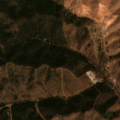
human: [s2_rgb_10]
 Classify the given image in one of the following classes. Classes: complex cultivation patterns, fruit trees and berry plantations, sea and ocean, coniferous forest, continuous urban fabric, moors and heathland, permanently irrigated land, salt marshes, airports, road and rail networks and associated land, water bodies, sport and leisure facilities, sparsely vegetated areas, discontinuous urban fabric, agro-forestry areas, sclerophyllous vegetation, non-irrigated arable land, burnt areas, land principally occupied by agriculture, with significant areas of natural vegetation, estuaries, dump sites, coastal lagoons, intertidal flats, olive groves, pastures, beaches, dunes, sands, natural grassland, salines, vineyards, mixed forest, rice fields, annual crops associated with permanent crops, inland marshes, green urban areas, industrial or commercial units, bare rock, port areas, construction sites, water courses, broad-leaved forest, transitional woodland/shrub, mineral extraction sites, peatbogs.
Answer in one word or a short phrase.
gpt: complex cultivation patterns, land principally occupied by agriculture, with significant areas of natural vegetation, broad-leaved forest, sclerophyllous vegetation, transitional woodland/shrub